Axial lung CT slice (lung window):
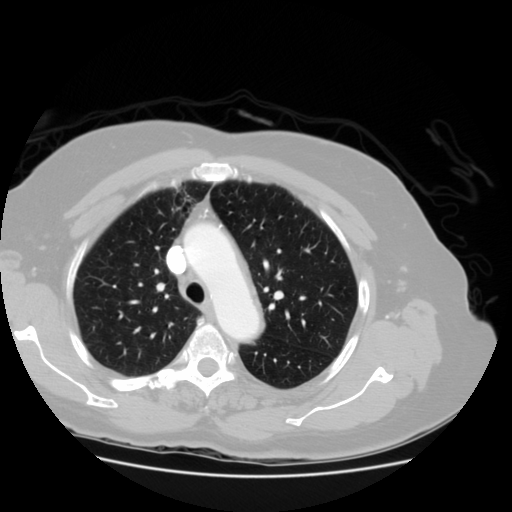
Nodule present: no